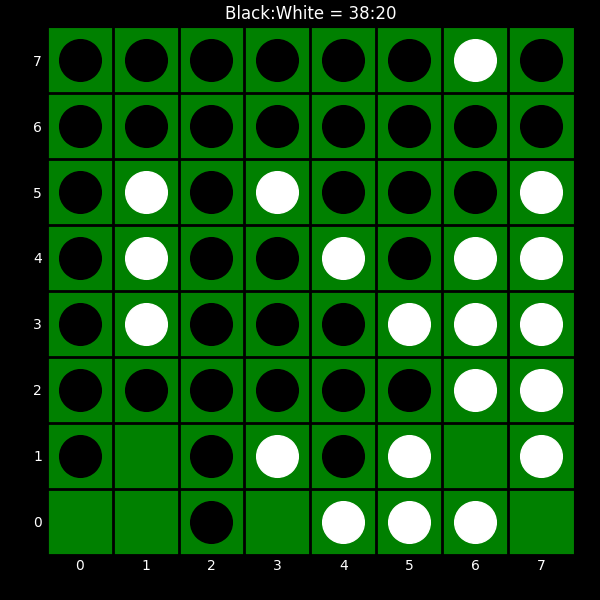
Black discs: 38
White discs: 20